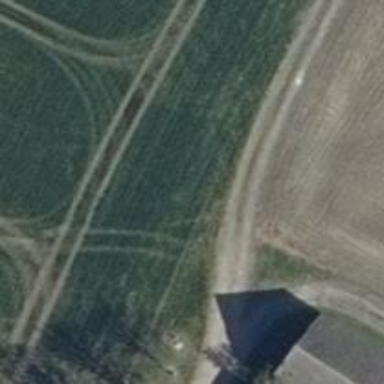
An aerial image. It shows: Track road with grade4 tracktype.